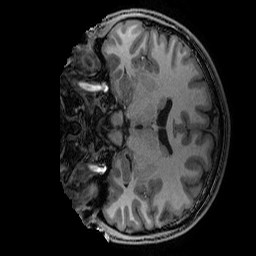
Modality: T1w
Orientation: coronal
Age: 18
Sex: male
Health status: ill
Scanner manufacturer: ge
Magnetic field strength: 3 T
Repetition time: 0.007664 s
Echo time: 0.00342 s